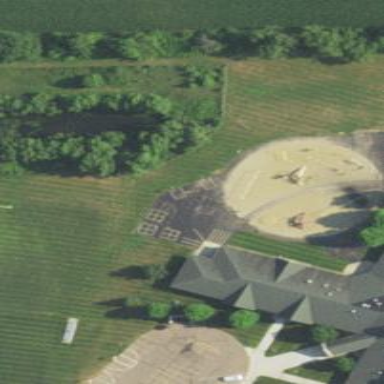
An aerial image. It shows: Playground area for leisure land.